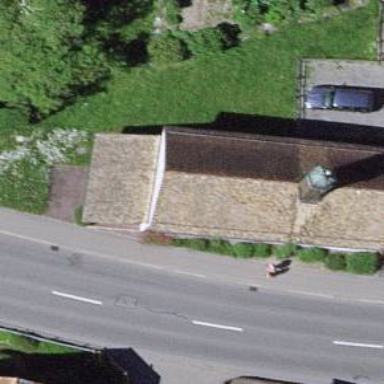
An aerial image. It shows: Chapel that serves as place of worship.